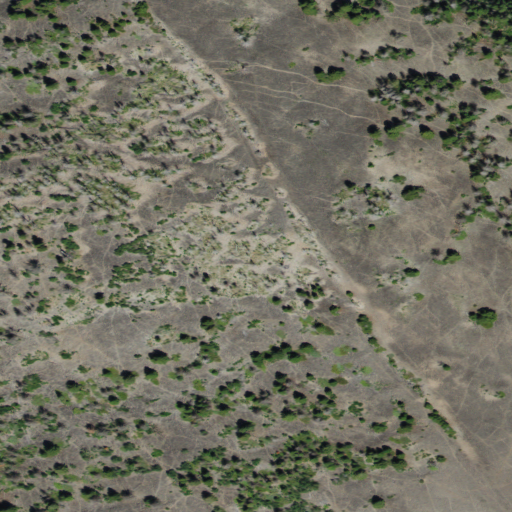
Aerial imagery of mountain in Montana named Black Butte containing evergreen forest, shrub, and grassland